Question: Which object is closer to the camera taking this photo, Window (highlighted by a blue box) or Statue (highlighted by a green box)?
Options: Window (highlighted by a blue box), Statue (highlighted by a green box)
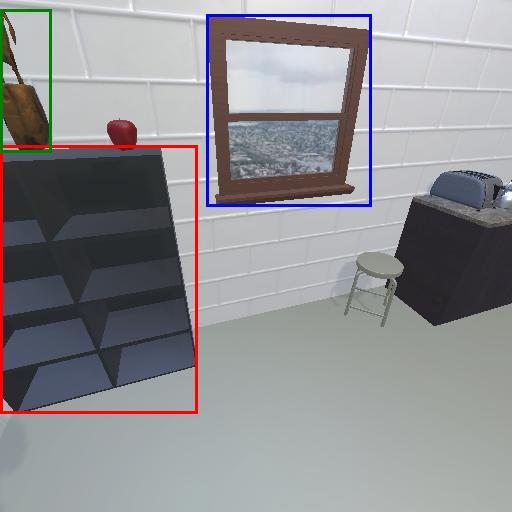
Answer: Window (highlighted by a blue box)